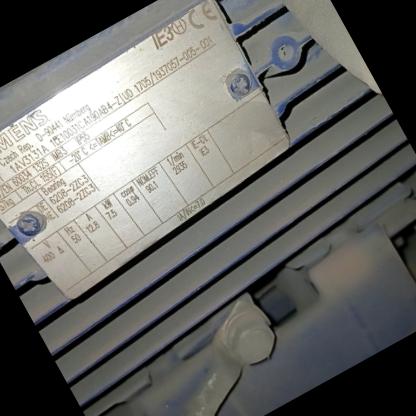
Klasa: tabliczka-znamionowa